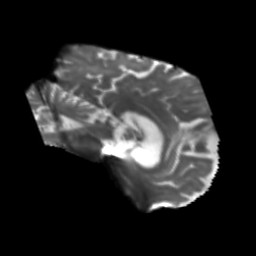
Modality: T2w
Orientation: sagittal
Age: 75
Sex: female
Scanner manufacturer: siemens
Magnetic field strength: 3 T
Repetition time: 5.25 s
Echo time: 0.08 s